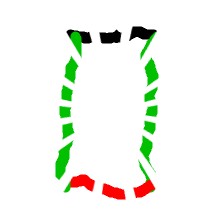
Shape: rectangle